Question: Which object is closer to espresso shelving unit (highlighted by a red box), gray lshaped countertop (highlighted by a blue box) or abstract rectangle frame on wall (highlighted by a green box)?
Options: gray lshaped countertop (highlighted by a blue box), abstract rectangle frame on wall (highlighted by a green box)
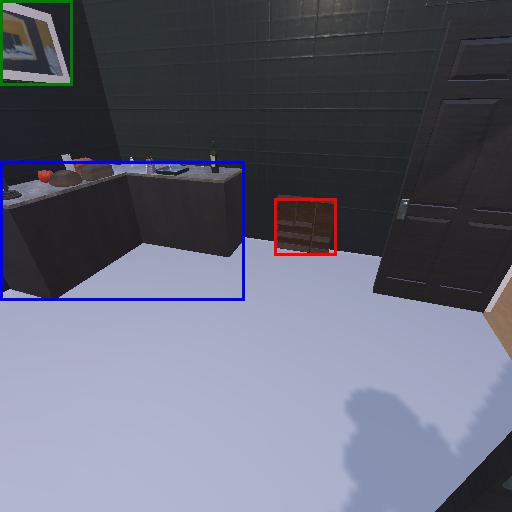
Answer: gray lshaped countertop (highlighted by a blue box)